Question: I am currently working on Option-buttons in VBA. I want to add a Group-box, in which there are 6 Option-buttons (all connected to a fixed cell somewhere). Only at max one of those Option-buttons shall be able to be active.
It should look like this:

I want to create this with a VBA macro. The problem is, that when I create this, Button-1 and Button-6 are connected. If I select one, I select both. All other Radio-buttons are not like this, and can be clicked separately.
Additionally, if I manually delete one of those Radio-buttons, and click Ctrl+Y, everything works just fine.. then all 6 buttons can be selected separately.
Do you have any idea what I could do, such I do not have to first delete one button and undo this to make this work properly?
'''
Sub ButtonsInABox()
ActiveSheet.GroupBoxes.Delete
ActiveSheet.OptionButtons.Delete
startcell = Array(1, 1)
Add_GroupBox Array(startcell(0), startcell(1))
Add_RadioButton Array(startcell(0), startcell(1)), "Button-1", "A11"
Add_RadioButton Array(startcell(0), startcell(1) + 1), "Button-2", "A11"
Add_RadioButton Array(startcell(0), startcell(1) + 2), "Button-3", "A11"
Add_RadioButton Array(startcell(0) + 1, startcell(1)), "Button-4", "A11"
Add_RadioButton Array(startcell(0) + 1, startcell(1) + 1), "Button-5", "A11"
Add_RadioButton Array(startcell(0) + 1, startcell(1) + 2), "Button-6", "A11"
End Sub
Sub Add_RadioButton(startcell, ButtonName, corresponding_cell)
a = startcell(0)
b = startcell(1)
xx = Cells(a, b).Address(RowAbsolute:=False, ColumnAbsolute:=False)
ActiveSheet.OptionButtons.Add(Range(xx).Left, Range(xx).Top, Range(xx).Width * 1, 4).Select
With Selection
.ShapeRange.ScaleHeight 0.65, msoFalse
.Characters.Text = ButtonName
.LinkedCell = corresponding_cell
.Display3DShading = True
End With
End Sub
Sub Add_GroupBox(startcell)
a = startcell(0)
b = startcell(1)
xx = Cells(a, b).Address(RowAbsolute:=False, ColumnAbsolute:=False)
ActiveSheet.GroupBoxes.Add(Range(xx).Left, Range(xx).Top, Range(xx).Width * 3, Range(xx).Height * 2).Select
Selection.Characters.Text = ""
End Sub
'''
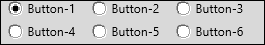
Answer: You are experiencing the issue because of the line
'''
ActiveSheet.GroupBoxes.Add(Range(xx).Left, Range(xx).Top, _
Range(xx).Width * 3, Range(xx).Height * 2).Select
'''
If you change it to
'''
ActiveSheet.GroupBoxes.Add(Range(xx).Left, Range(xx).Top, _
Range(xx).Width * 3.5, Range(xx).Height * 2.5).Select
'''
It will work. Seems like Excel is getting confused whether the object is inside the group or not. Better to include extra margins around the option buttons.
By the way, avoid using '.Select'. Work with object directly as shown in the example below.
---
## Alternative
If you want there is one more way to achieve what you want. This method doesn't use a 'GroupBox'. It groups the controls together. See this example
'''
Sub Sample()
Dim shp As Variant
Dim ShpGroup As Variant
Dim ws As Worksheet
Dim startcell As Variant
Dim i As Long, j As Long, k As Long
Dim CellAddr As String
Dim Shapenames As String
Dim ShpAr(1 To 6) As Variant
Set ws = Sheet1
For Each shp In ws.Shapes
shp.Delete
Next shp
k = 1
For i = 1 To 2
For j = 1 To 3
CellAddr = Cells(i, j).Address(RowAbsolute:=False, ColumnAbsolute:=False)
Set shp = ws.OptionButtons.Add(Range(CellAddr).Left, Range(CellAddr).Top, Range(CellAddr).Width, 4)
With shp
.Name = "Button " & k
.ShapeRange.ScaleHeight 0.65, msoFalse
.Characters.Text = "Button " & k
.LinkedCell = "A11"
.Display3DShading = True
End With
'~~> Store the shape name in an array
ShpAr(k) = "Button " & k
k = k + 1
Next j
Next i
Set ShpGroup = ws.Shapes.Range(ShpAr).Group
End Sub
'''